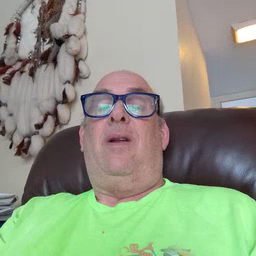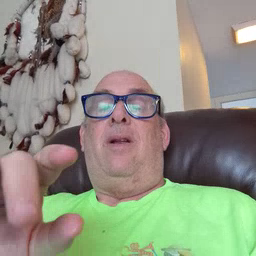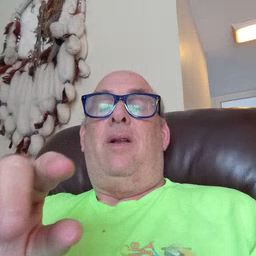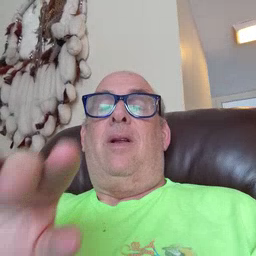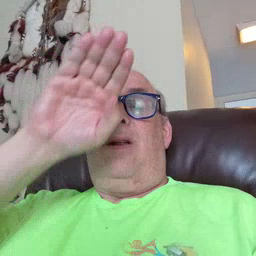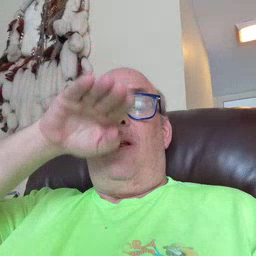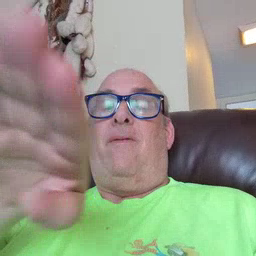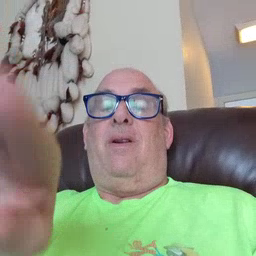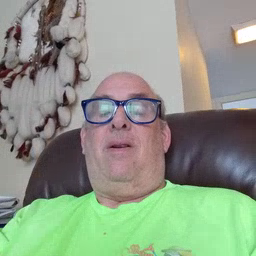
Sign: elephant